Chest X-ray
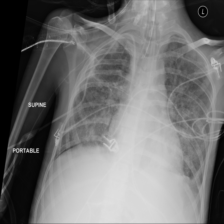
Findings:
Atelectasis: negative
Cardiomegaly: negative
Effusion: negative
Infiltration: positive
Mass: negative
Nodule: negative
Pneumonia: negative
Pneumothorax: negative
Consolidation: negative
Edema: negative
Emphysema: negative
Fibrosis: negative
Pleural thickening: negative
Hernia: negative